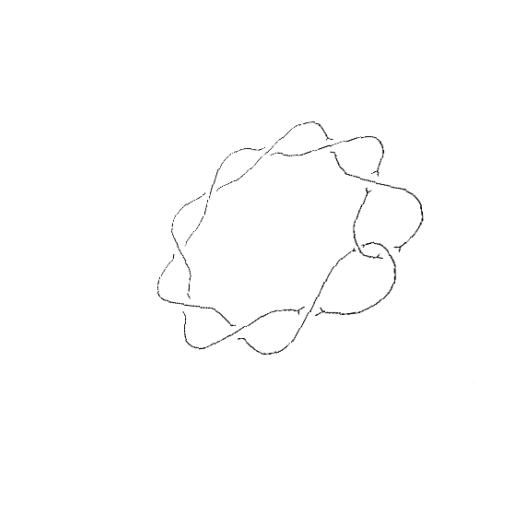
Crossing number: 10